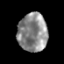
Tissue: prostate
Cell type: Epithelial cells
Senescence score: 0.3566
Nuclear area (px): 1111
Mean DAPI intensity: 139.17